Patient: sex M, age 22
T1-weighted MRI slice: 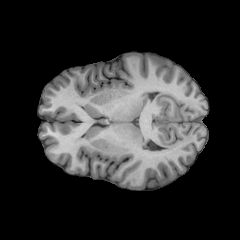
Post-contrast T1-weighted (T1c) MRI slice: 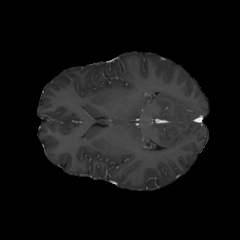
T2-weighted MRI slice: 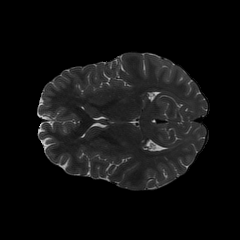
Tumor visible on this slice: no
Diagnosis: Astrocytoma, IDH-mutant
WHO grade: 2